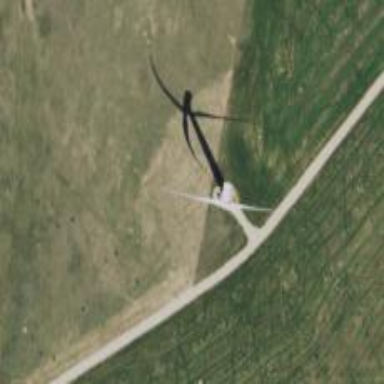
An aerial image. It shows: Wind generator using horizontal axis wind turbines.